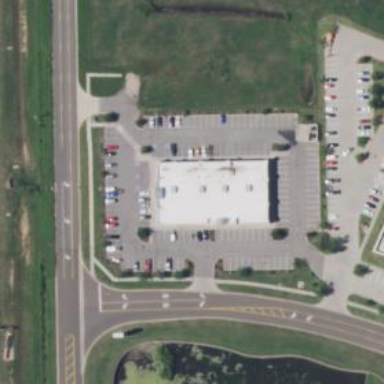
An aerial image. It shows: Parking space.